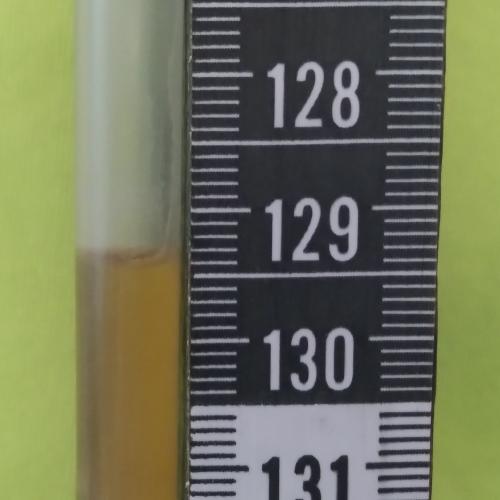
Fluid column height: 129.3 cm